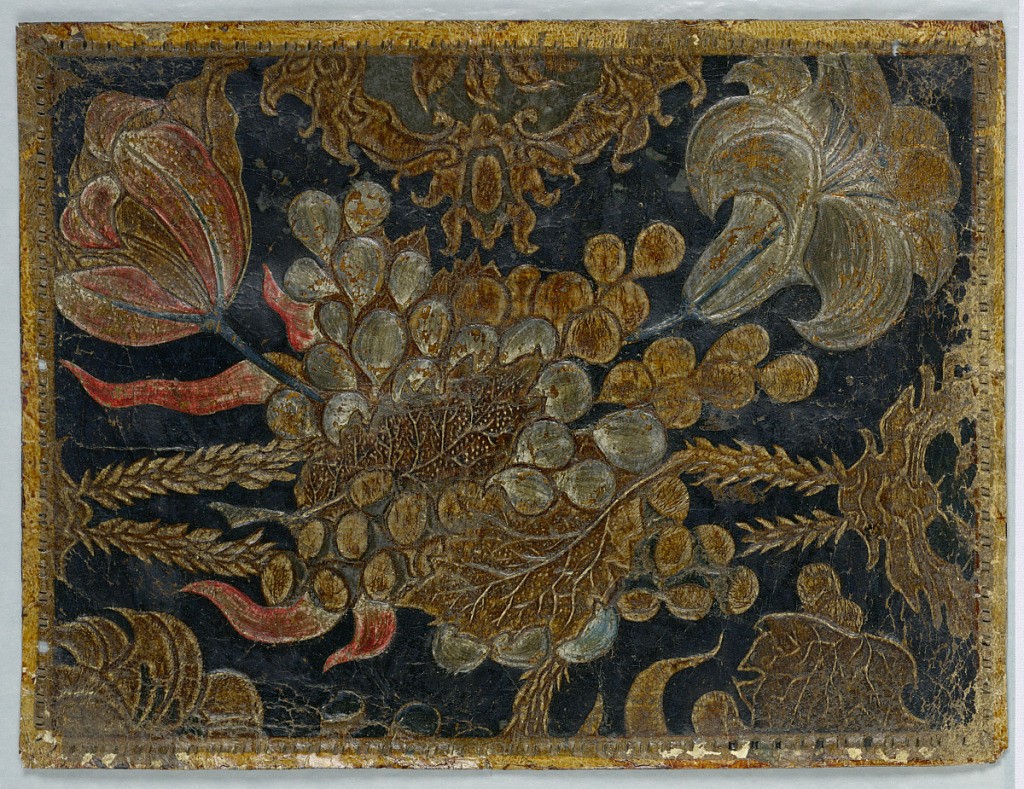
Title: Sidewall
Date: ca. 1700
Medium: Leather, stamped, painted
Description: Bunch of grapes as central motif, large red tulips, and lily-like flower.